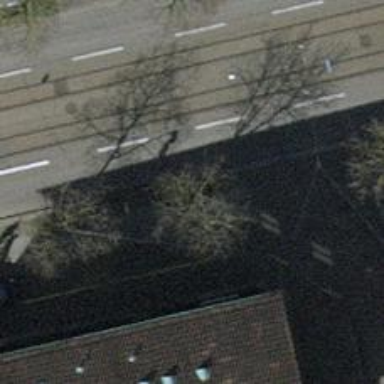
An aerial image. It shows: Avenue lined with trees.